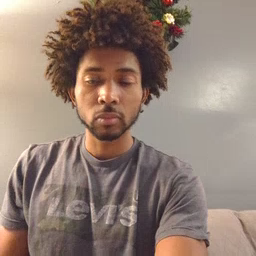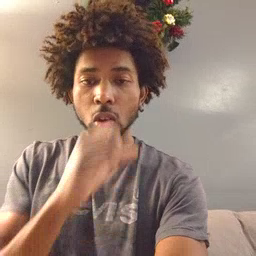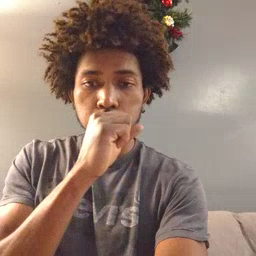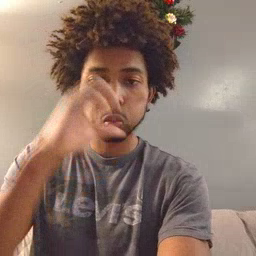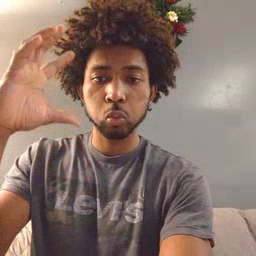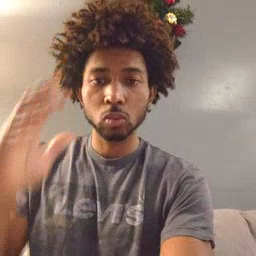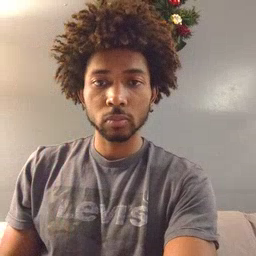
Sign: balloon